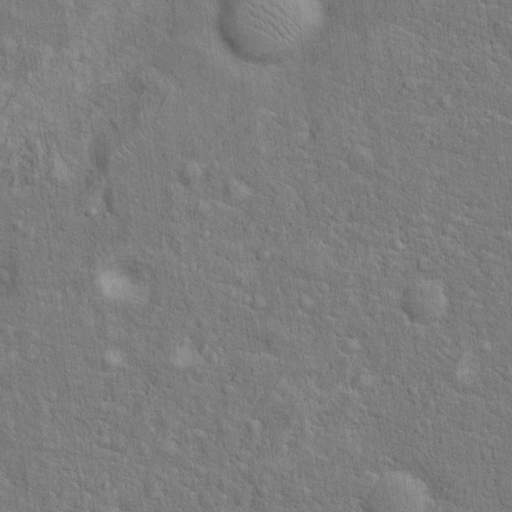
Classes present: Background, Cone